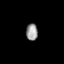
Tissue: prostate
Cell type: Fibroblasts
Senescence score: 0.725
Nuclear area (px): 189
Mean DAPI intensity: 156.28